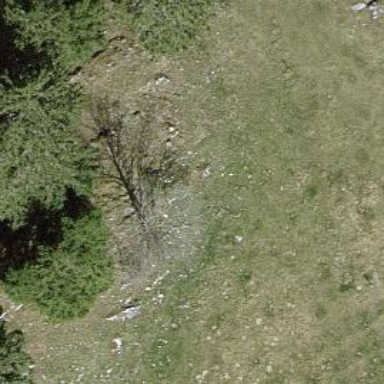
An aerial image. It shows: Beautiful tree in nature.